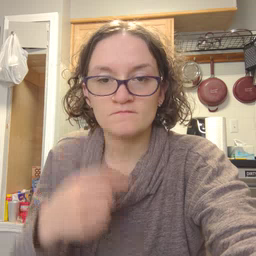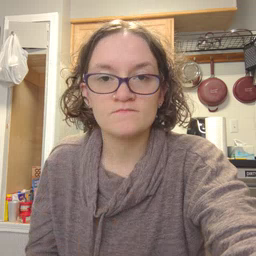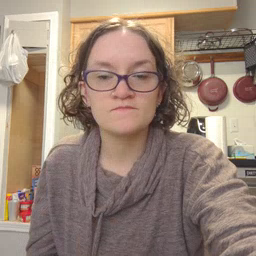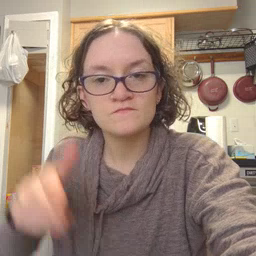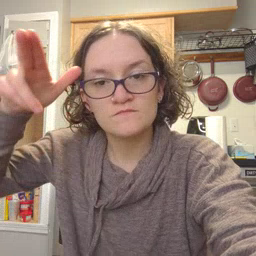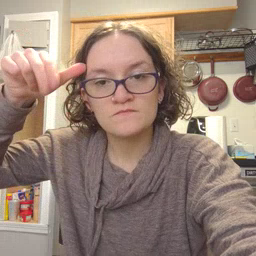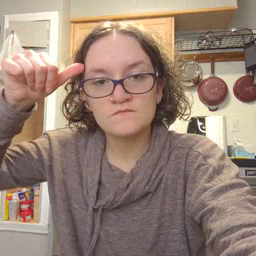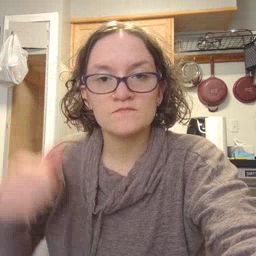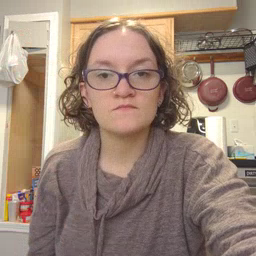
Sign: horse